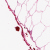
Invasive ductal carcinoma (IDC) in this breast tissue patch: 0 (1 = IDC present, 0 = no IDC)